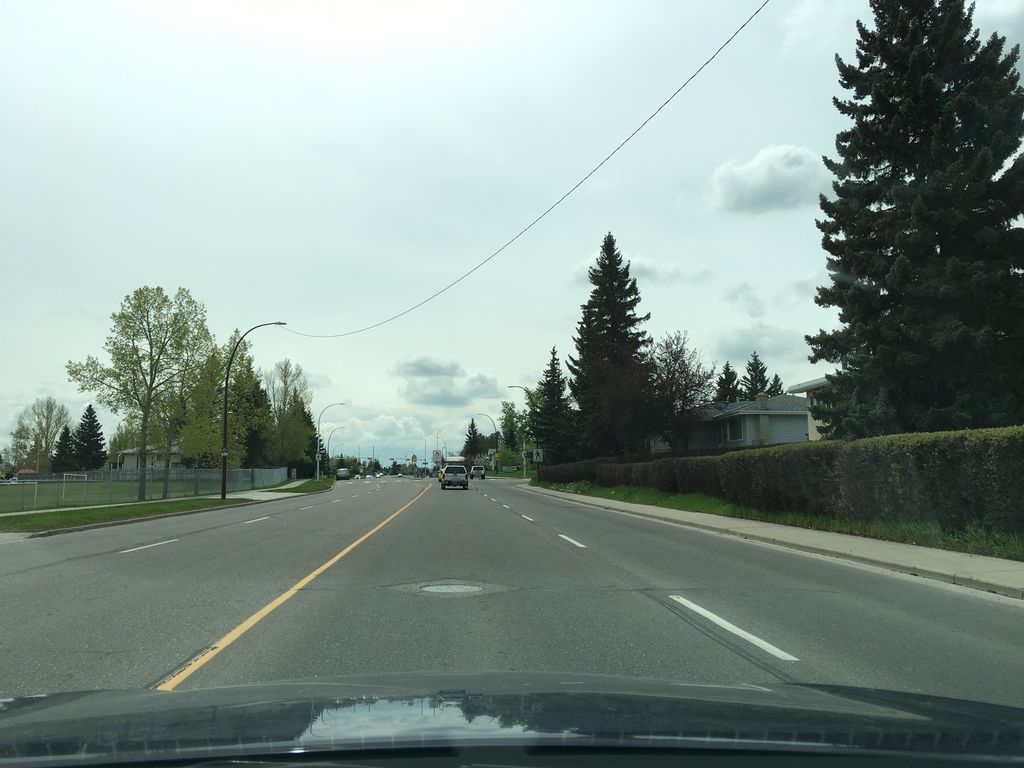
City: calgary